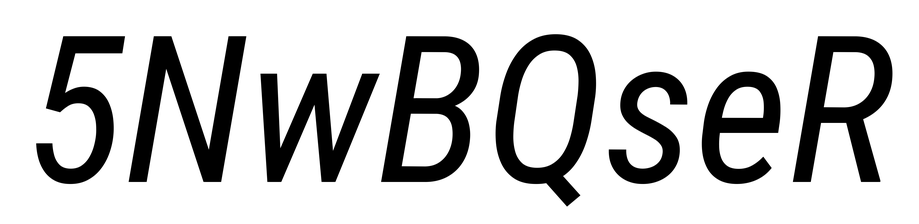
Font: Roboto-Italic_Condensed_Italic